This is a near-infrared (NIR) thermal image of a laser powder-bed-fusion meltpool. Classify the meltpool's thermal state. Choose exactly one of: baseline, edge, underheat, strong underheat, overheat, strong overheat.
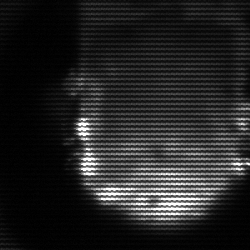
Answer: baseline